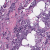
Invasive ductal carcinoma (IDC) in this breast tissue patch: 1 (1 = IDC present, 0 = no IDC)